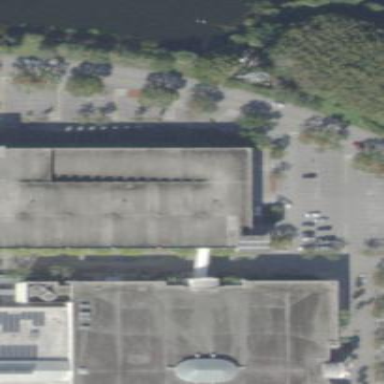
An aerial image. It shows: Multi-storey parking building.